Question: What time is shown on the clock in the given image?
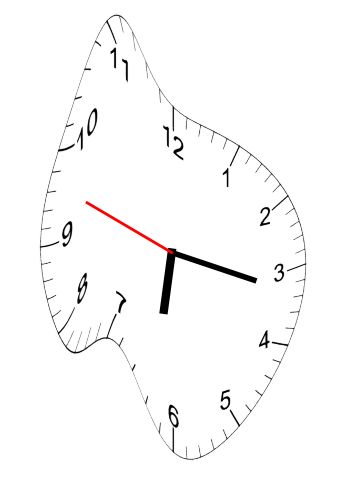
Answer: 06:16:48